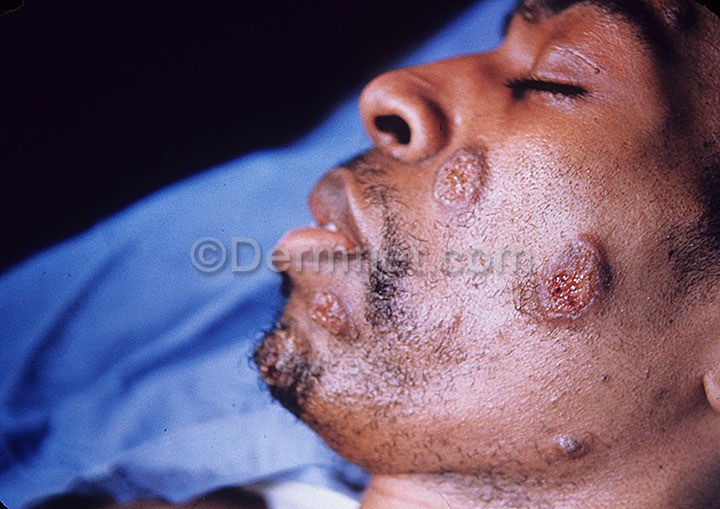
Disease: Tinea Ringworm Candidiasis and other Fungal Infections